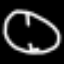
Label: clock